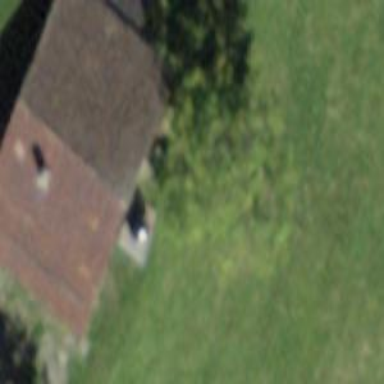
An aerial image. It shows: Farm building.